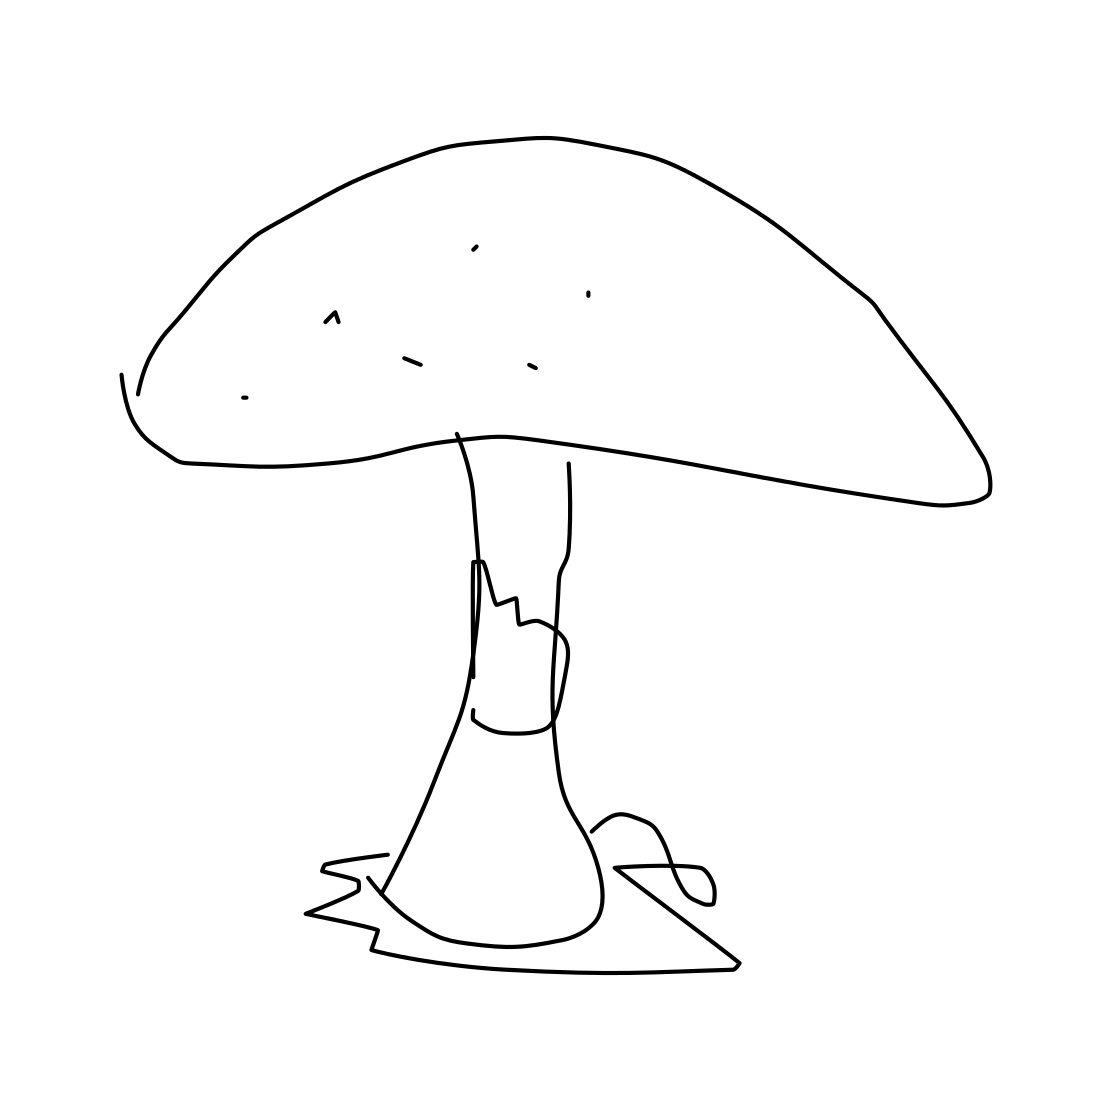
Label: mushroom